Field crop: maize
Growth stage: 2
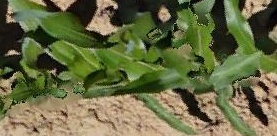
Species: maize